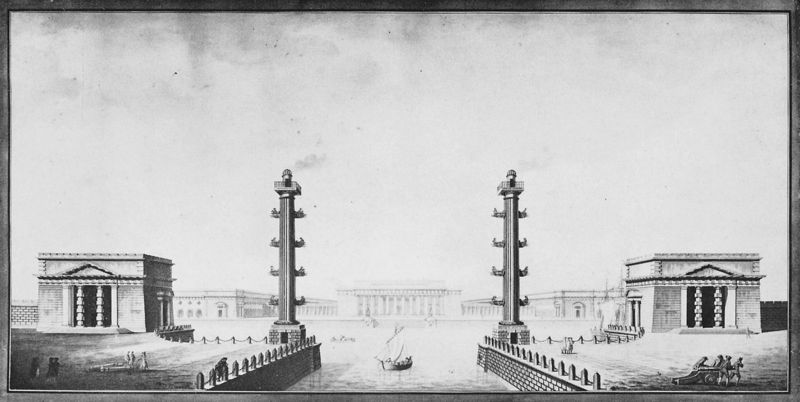
Titel: Rezeptionsstück, Perspektivische Ansicht, Et Soarsenal
Künstler: Christian Frederik Hansen
Institution: Kopenhagen, Kunstakademie
Schlagwörter: feder, himmel, meer, wasser, weiß, aquarell, fluss, menschen, see, stadt, fenster, frankreich, männer, schwarz, skizze, säule, säulen, zeichnung, gebäude, haus, architektur, häuser, gewässer, kanal, rauch, klassizismus, boot, schiff, segel, segelboot, mauer, grafik, französisch, hafen, kai, krieg, soldaten, symmetrie, geländer, tor, tusche, kanone, palast, mole, leuchtturm, festung, befestigt, zentralperspektive, radierung, schwarzweiß, uniform, dreispitz, portal, griechisch, uferpromenade, einfahrt, tempel, hafeneinfahrt, leuchttürme, bot, leutturm, 1800, signalfeuer, girländer, becken#